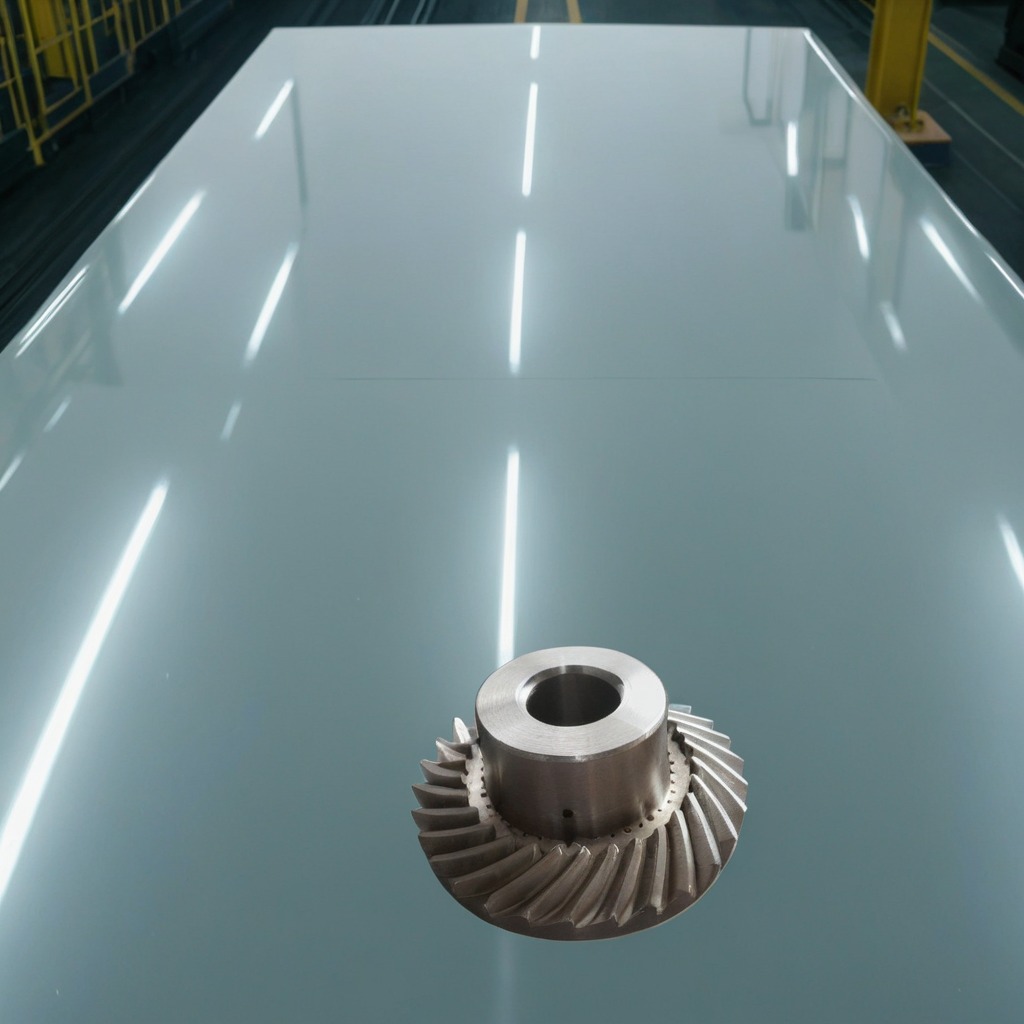
A steel gear with teeth is lying on a table in a ship maintenance bay.